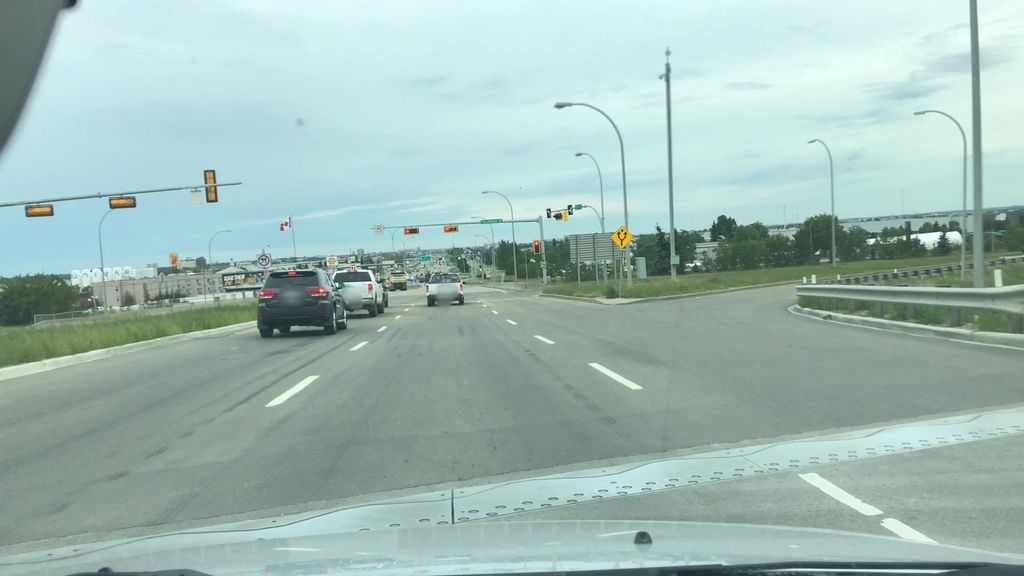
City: edmonton